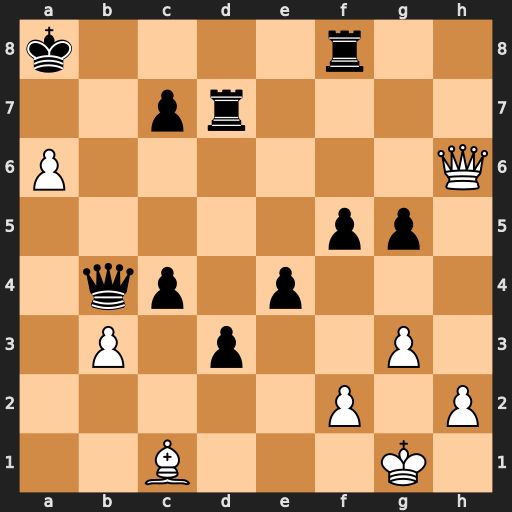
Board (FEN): k4r2/2pr4/P6Q/5pp1/1qp1p3/1P1p2P1/5P1P/2B3K1
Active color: w
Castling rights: -
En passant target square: -
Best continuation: Qc6+ Kb8 Be3 Rd4 Bxd4